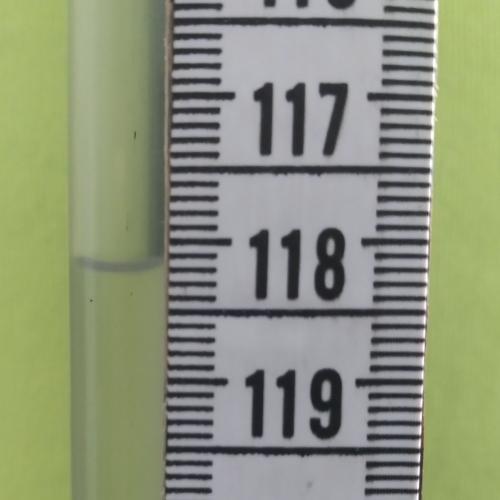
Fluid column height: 118.2 cm